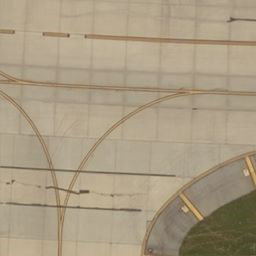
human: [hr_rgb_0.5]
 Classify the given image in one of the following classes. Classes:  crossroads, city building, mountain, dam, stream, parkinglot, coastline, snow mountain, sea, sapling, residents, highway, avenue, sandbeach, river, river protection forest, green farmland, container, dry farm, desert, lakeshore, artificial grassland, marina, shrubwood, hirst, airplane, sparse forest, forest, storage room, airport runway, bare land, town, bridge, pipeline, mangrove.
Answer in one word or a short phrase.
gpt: airport runway